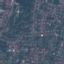
Land use / land cover: Residential